Interaction volume radius: 5 \u00c5
Interaction volume height: 25 \u00c5
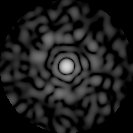
Disorder parameter: 0.8461